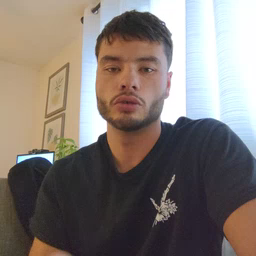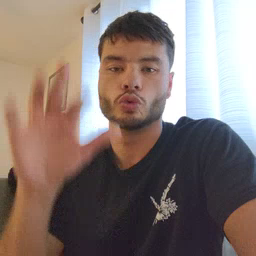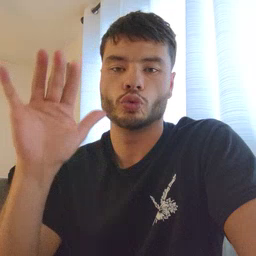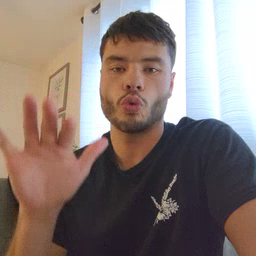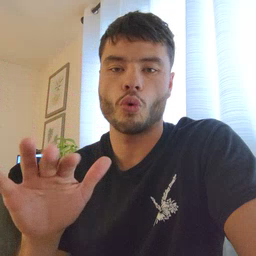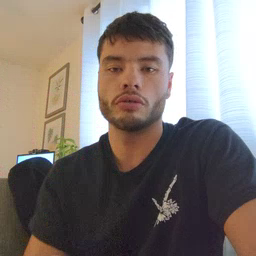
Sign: snow